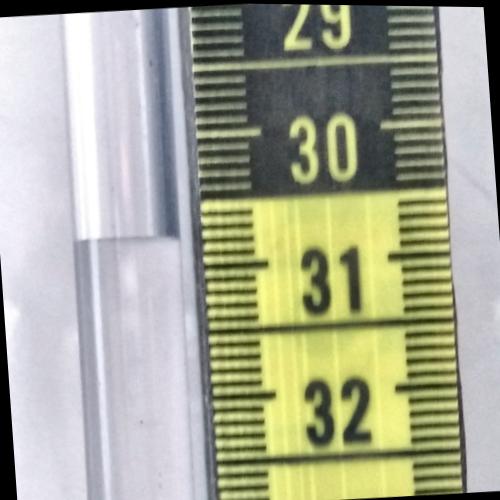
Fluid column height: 30.8 cm